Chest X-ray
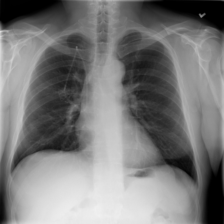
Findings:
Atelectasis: negative
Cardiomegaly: negative
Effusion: negative
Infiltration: negative
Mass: negative
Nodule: negative
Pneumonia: negative
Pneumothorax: negative
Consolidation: negative
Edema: negative
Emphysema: negative
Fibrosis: negative
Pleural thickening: negative
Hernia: negative